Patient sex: F
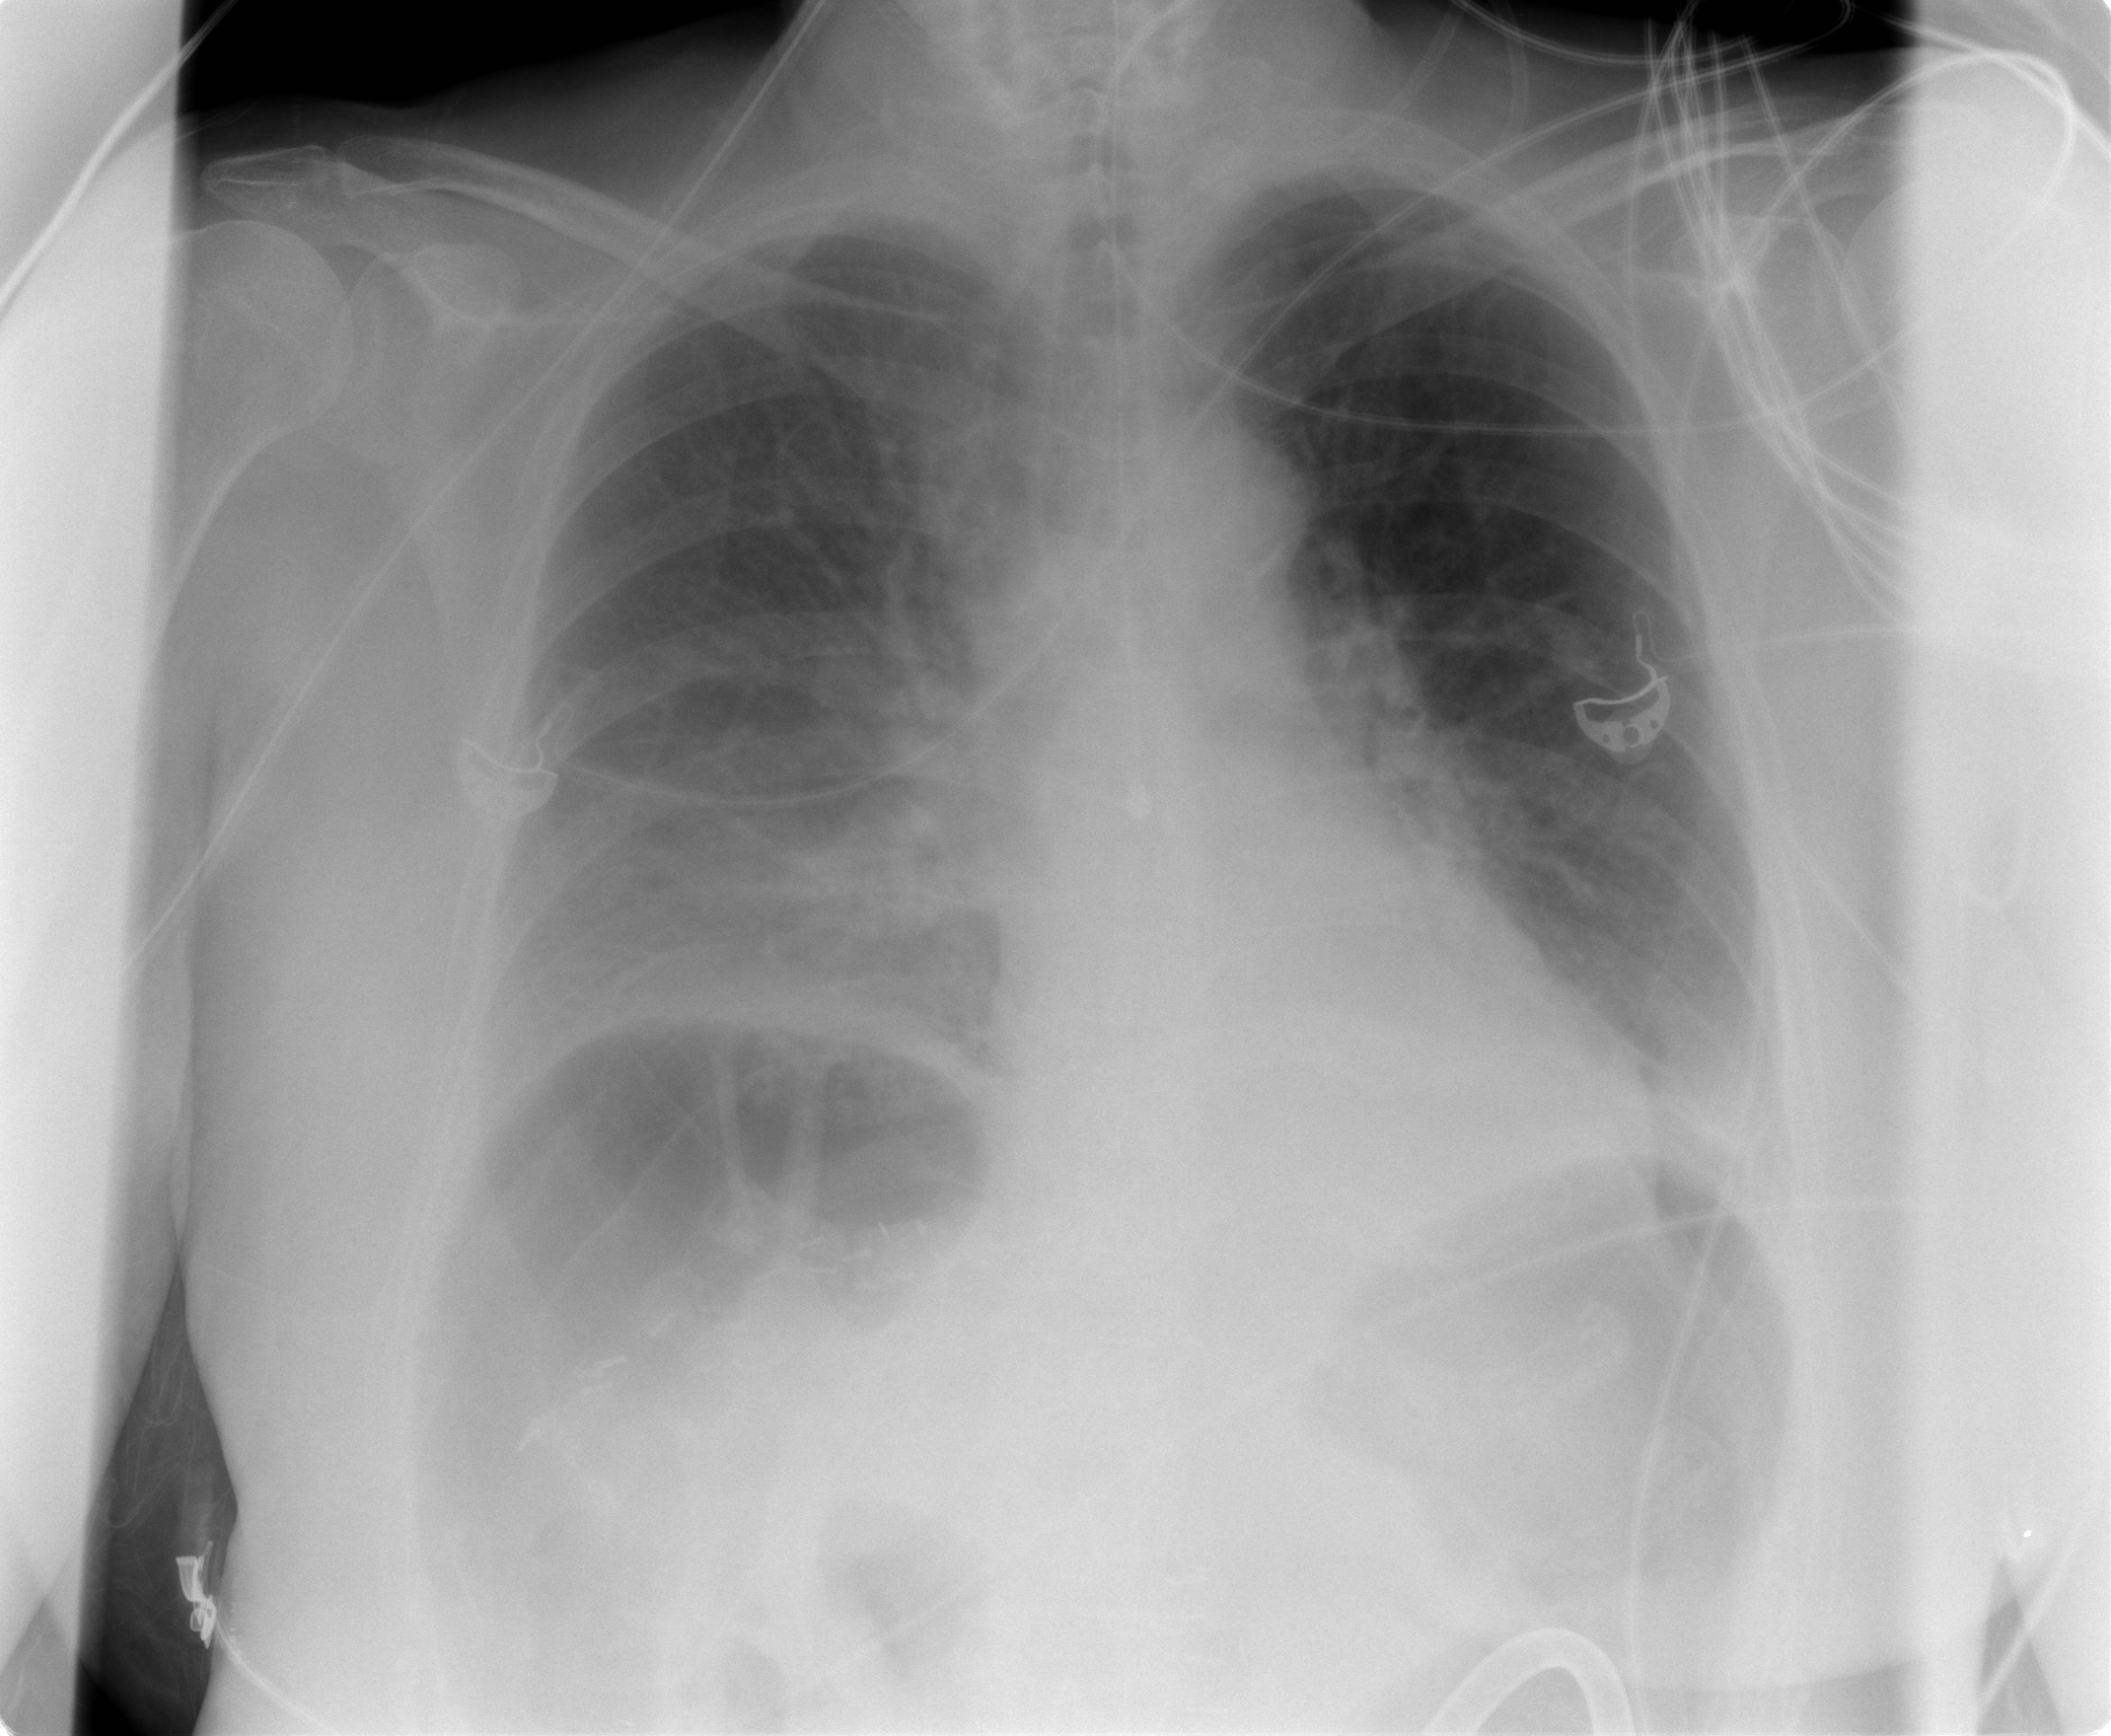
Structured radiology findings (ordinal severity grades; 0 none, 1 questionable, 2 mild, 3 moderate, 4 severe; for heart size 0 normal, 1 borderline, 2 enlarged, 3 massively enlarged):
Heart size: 0
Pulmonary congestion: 0
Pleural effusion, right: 2
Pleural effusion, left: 1
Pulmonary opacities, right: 2
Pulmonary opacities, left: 2
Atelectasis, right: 2
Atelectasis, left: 2